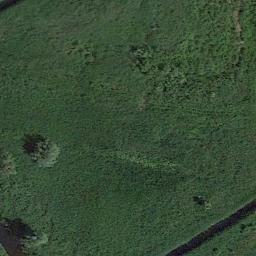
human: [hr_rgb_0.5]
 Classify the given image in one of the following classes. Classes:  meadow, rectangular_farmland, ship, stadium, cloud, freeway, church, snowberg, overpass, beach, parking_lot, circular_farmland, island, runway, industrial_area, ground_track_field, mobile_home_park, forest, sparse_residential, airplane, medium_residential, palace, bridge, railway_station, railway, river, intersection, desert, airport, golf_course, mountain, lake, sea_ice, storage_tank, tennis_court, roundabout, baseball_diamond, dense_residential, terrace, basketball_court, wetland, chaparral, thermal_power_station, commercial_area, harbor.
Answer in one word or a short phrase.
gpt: meadow